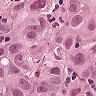
Metastatic tissue present: yes